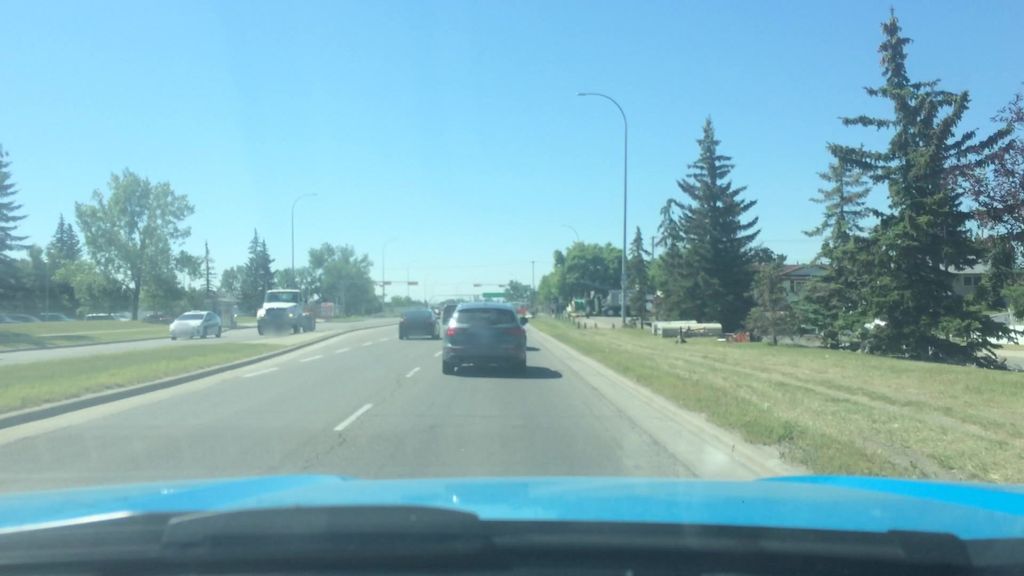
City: calgary